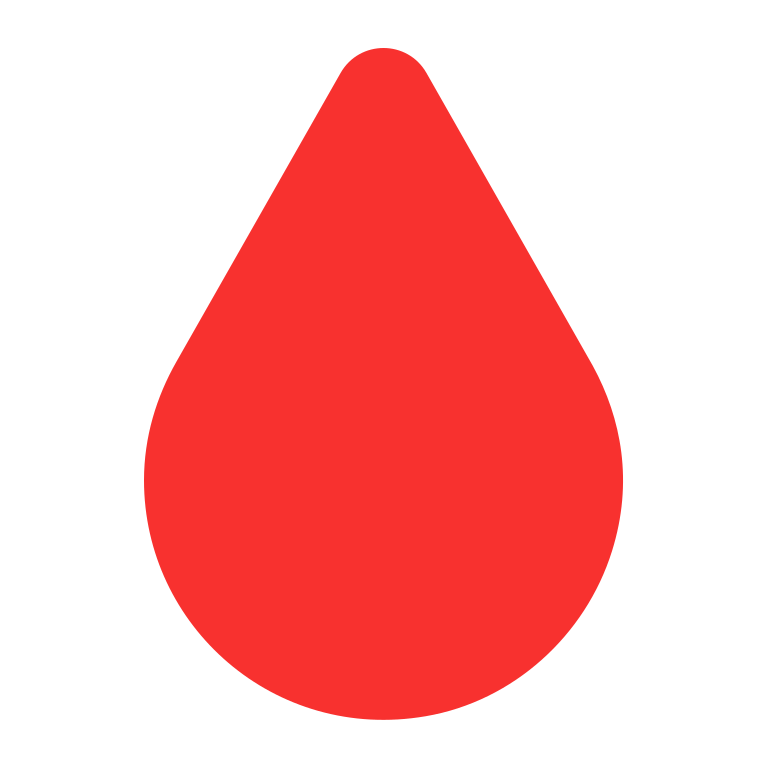
drop of blood flat